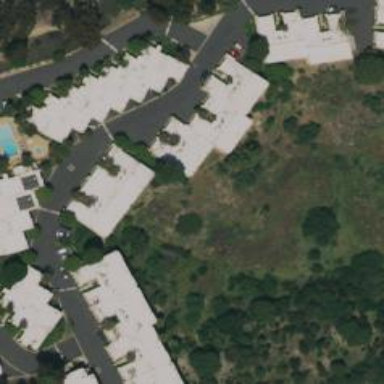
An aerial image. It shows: Condominium within residential area.